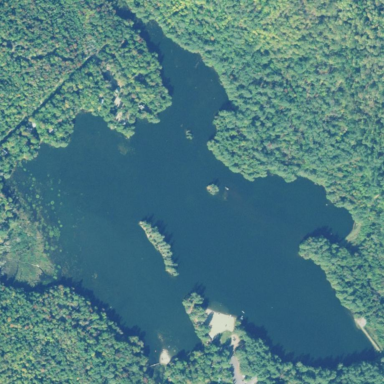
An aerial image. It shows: Serene lake.